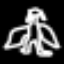
Label: angel